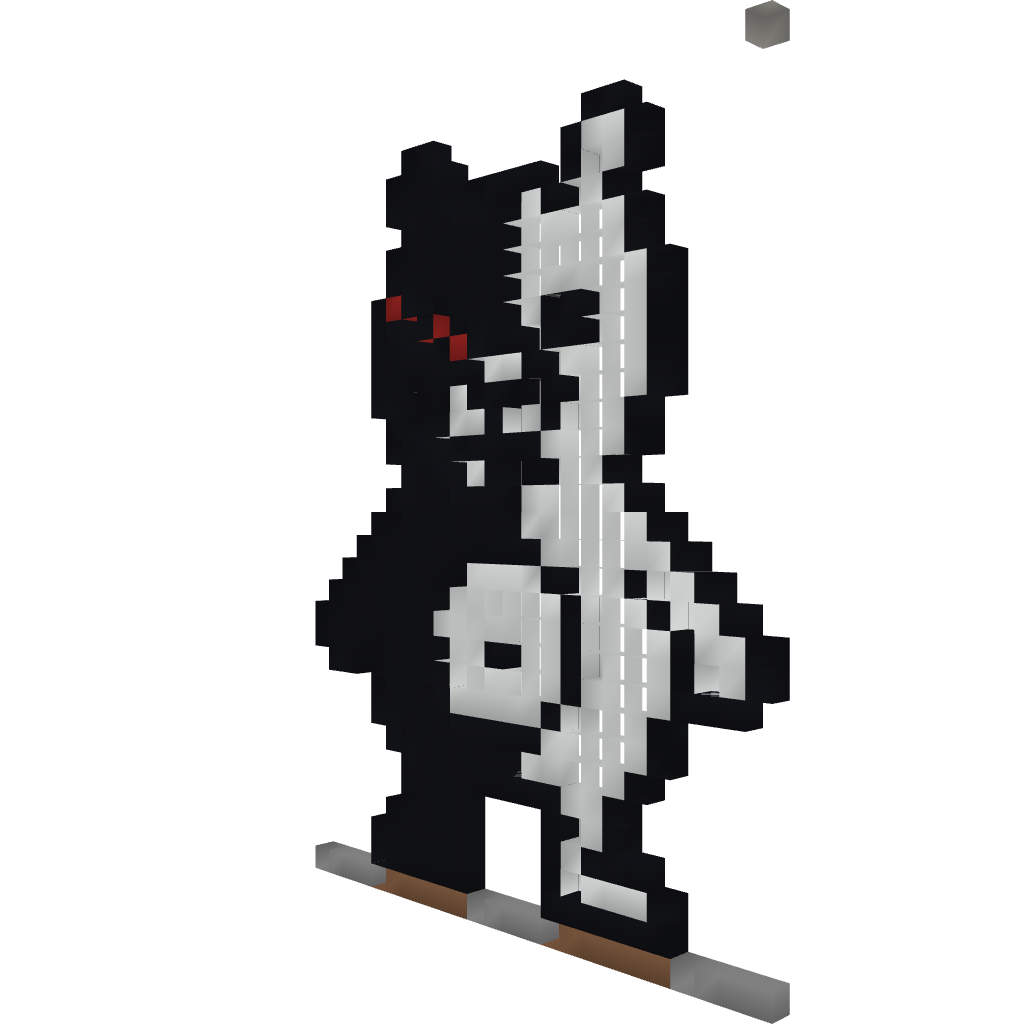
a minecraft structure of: Monobear